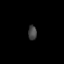
Tissue: prostate
Cell type: Epithelial cells
Senescence score: 0.3532
Nuclear area (px): 125
Mean DAPI intensity: 67.512